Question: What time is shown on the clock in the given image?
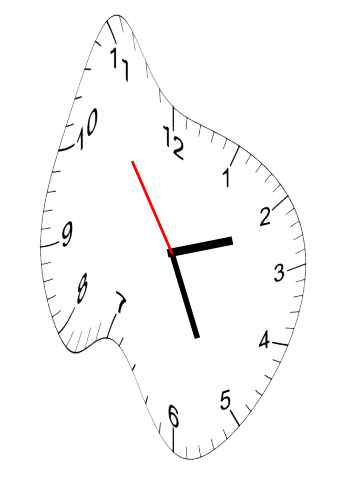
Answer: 02:25:54